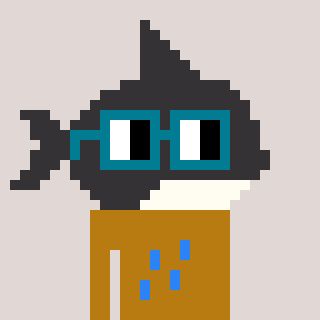
a pixel art character with square dark green glasses, a orca-shaped head and a gold-colored body on a warm background